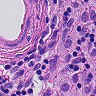
Metastatic tissue present: no